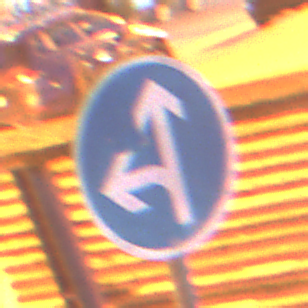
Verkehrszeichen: VorgeschriebeneFahrtrichtungGeradeausOderLinks
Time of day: Night
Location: Outdoor (Urban)
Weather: PartlyCloudy
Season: NotSpecified
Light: Artificial